Aerial crown-view tile of a tropical tree (Barro Colorado Island, Panama), acquired 20250616:
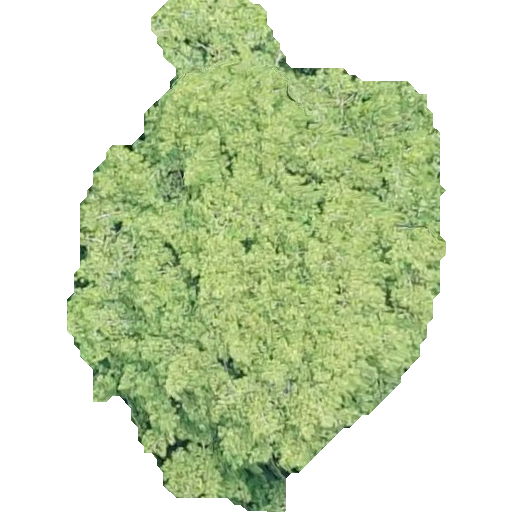
Species: Virola surinamensis
GBIF accepted scientific name: Virola surinamensis
Crown area: 193.511 m²